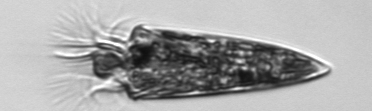
Label: Strombidium_tintinnodes